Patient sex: M
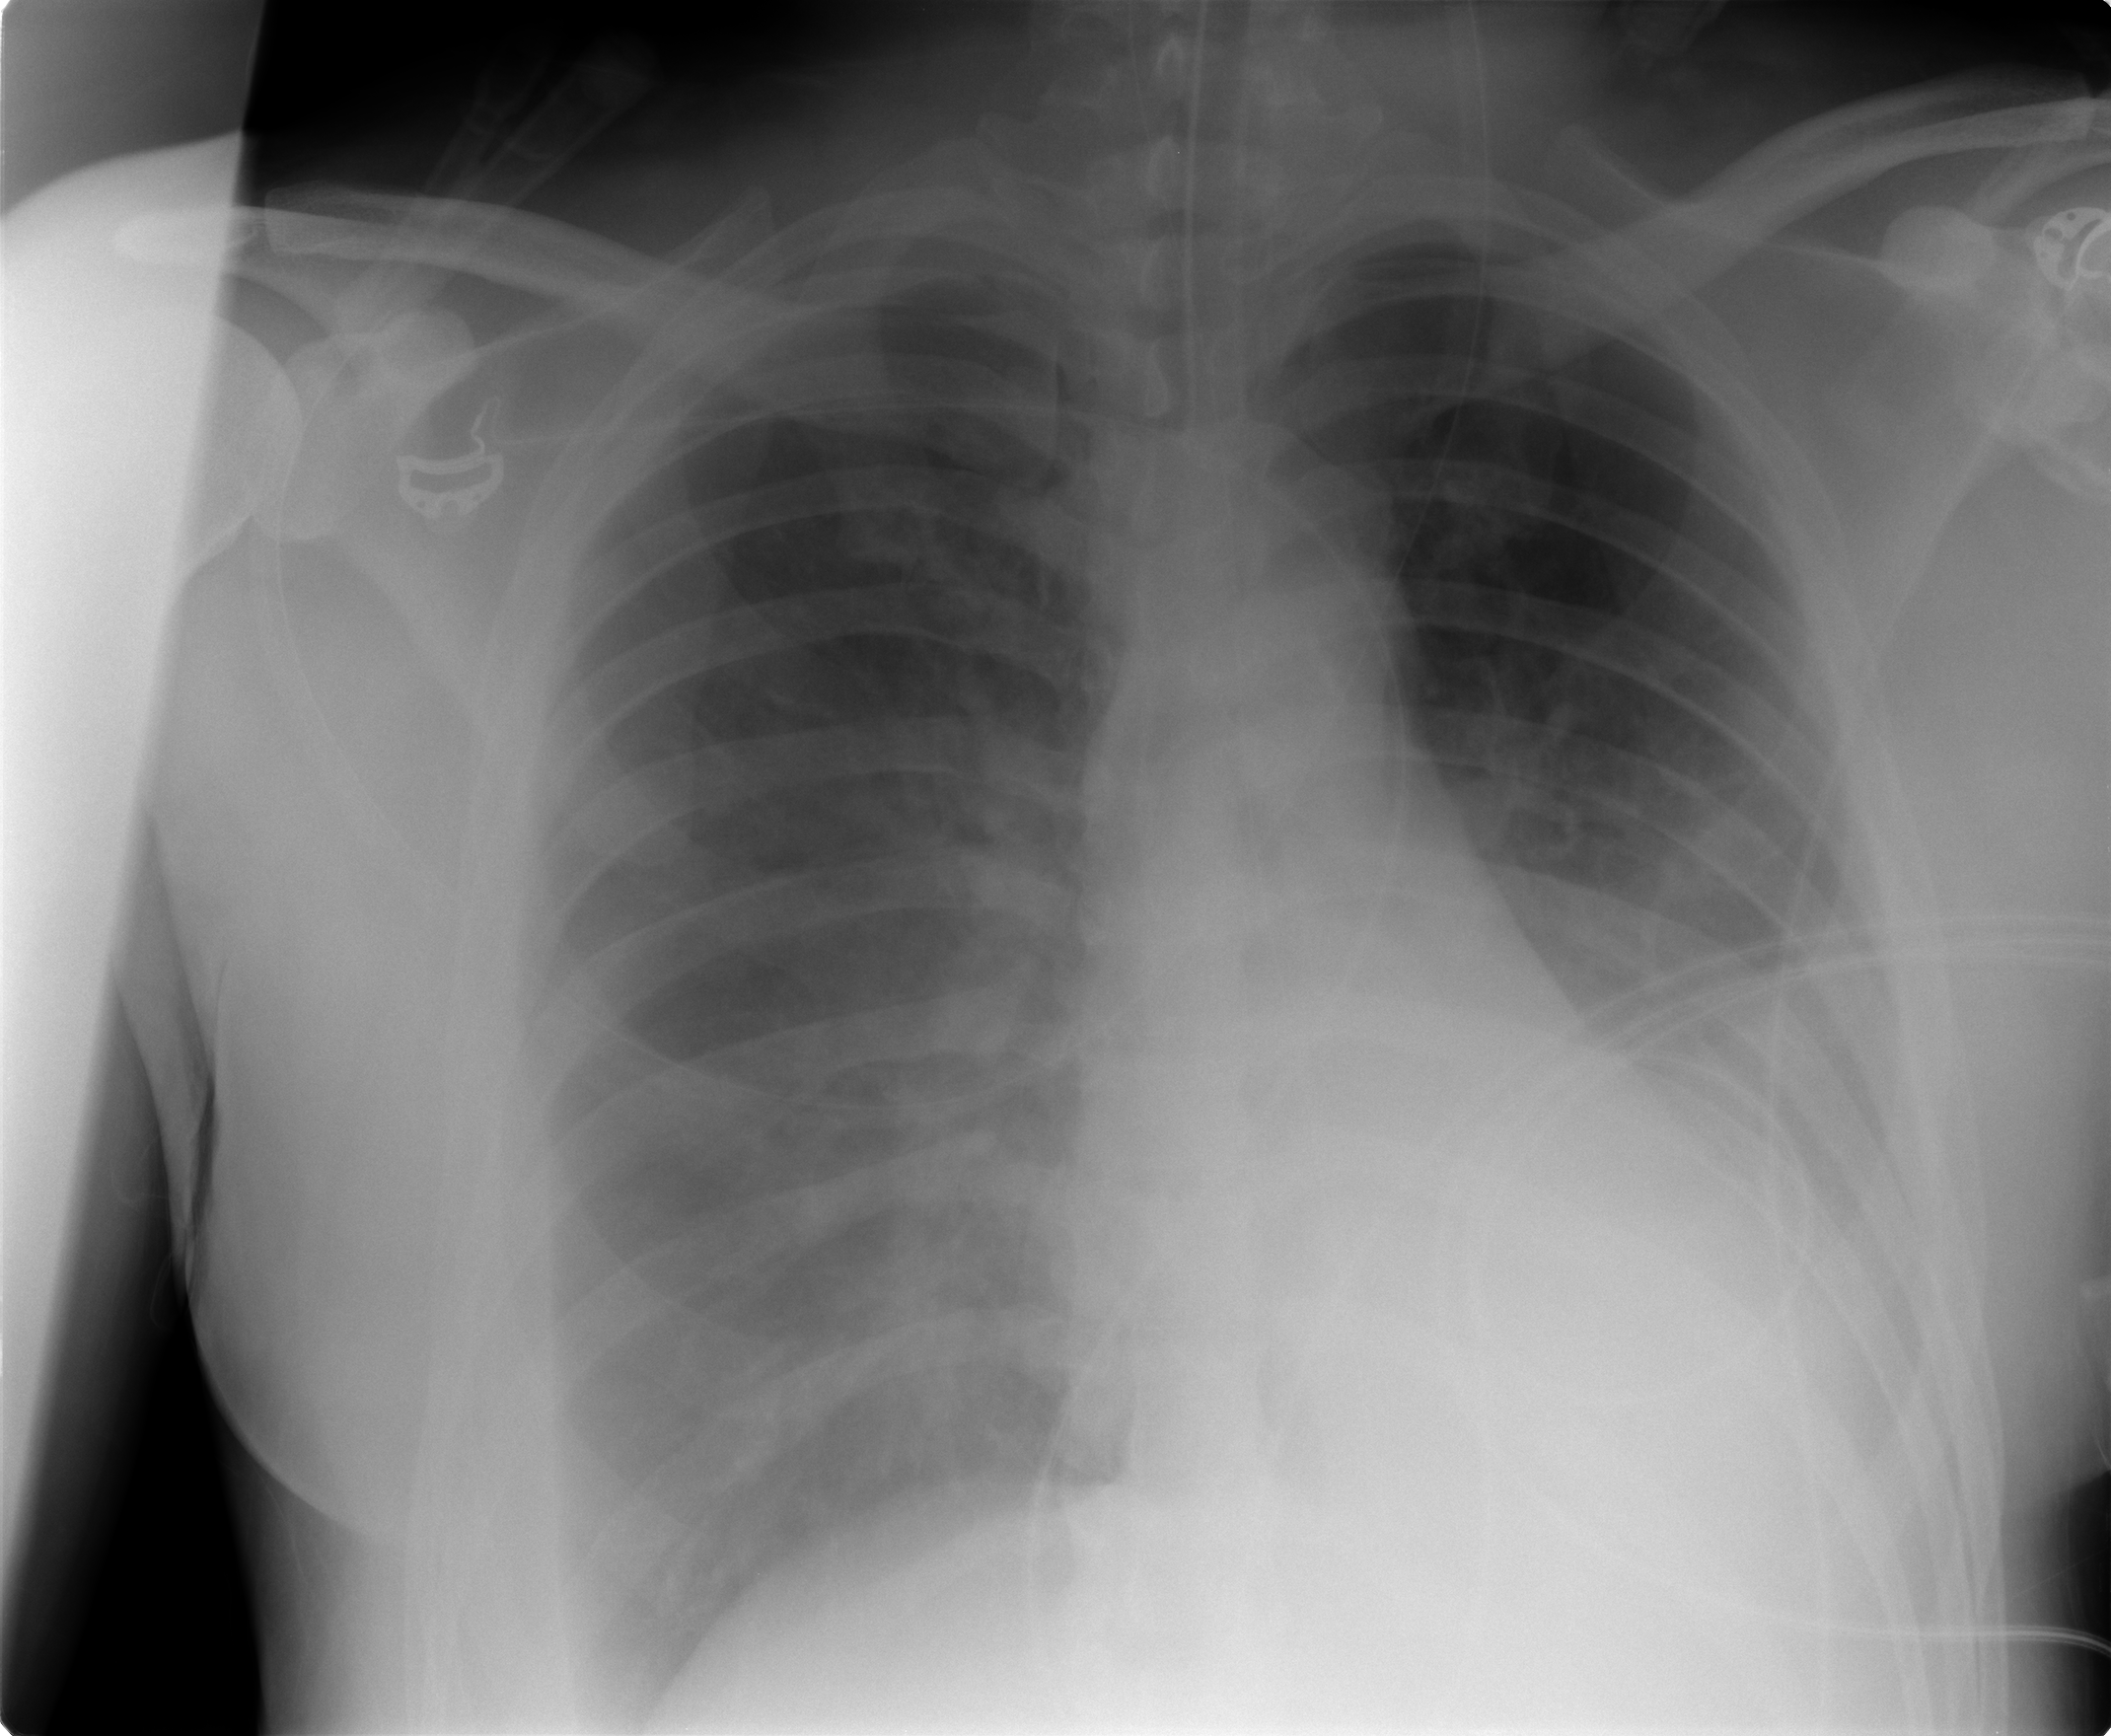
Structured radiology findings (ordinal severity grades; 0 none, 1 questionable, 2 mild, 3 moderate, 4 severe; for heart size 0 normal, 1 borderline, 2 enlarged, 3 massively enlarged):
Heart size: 0
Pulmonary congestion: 2
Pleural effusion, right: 2
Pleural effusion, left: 2
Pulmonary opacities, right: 2
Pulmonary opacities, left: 2
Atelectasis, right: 2
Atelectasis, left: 2